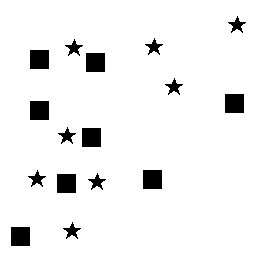
Squares: 8
Triangles: 0
Stars: 8
Total shapes: 16